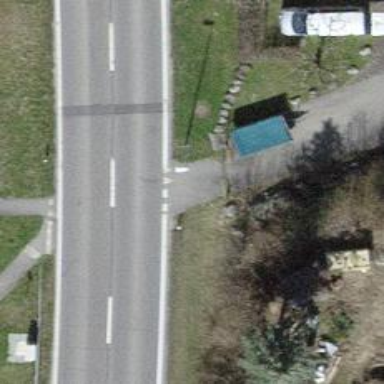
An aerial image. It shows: Cycle barrier.